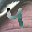
Label: 4